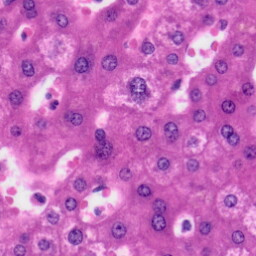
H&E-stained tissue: Liver